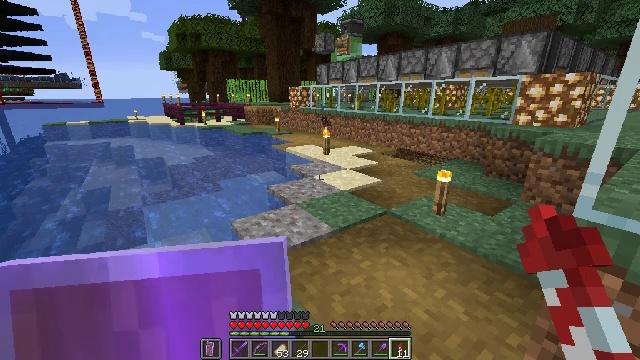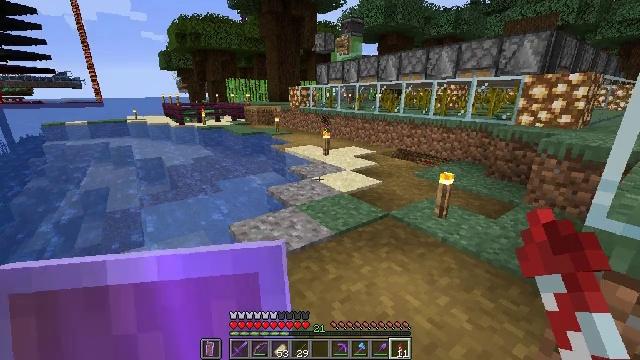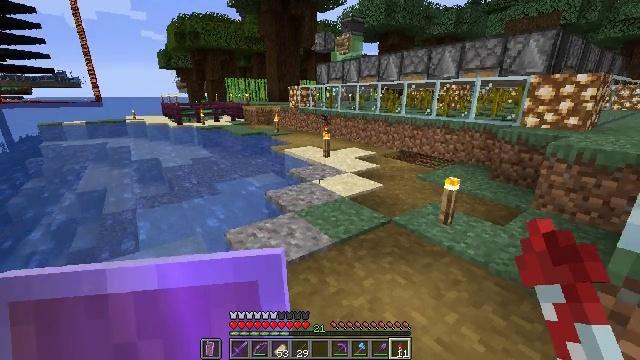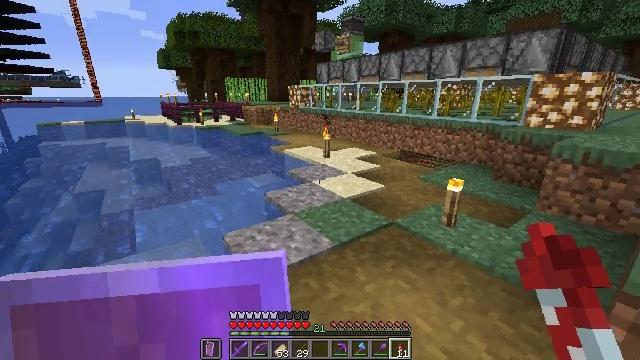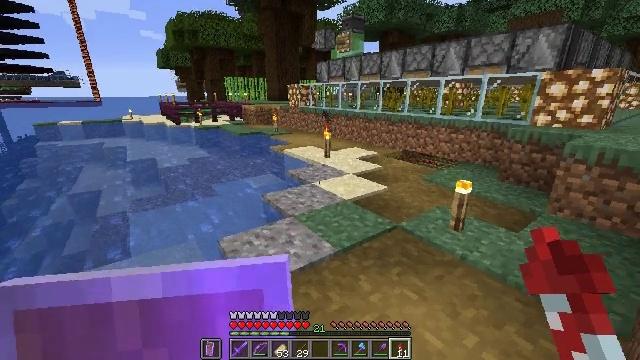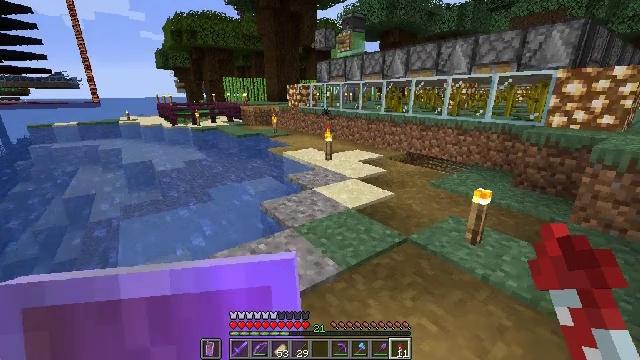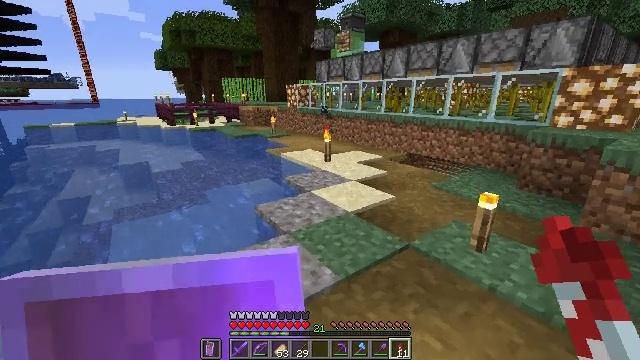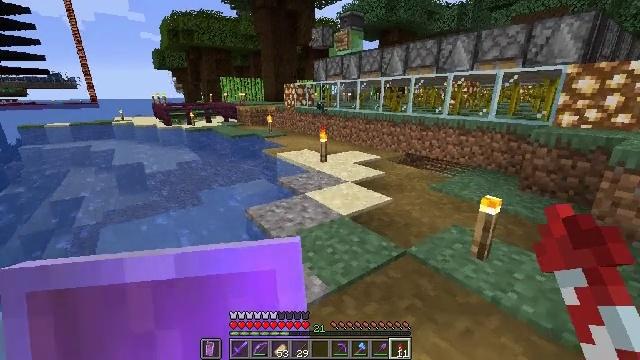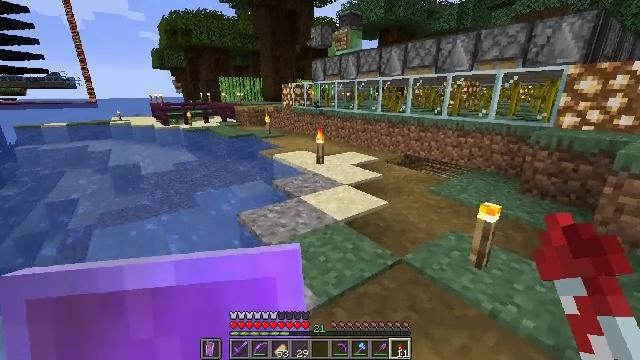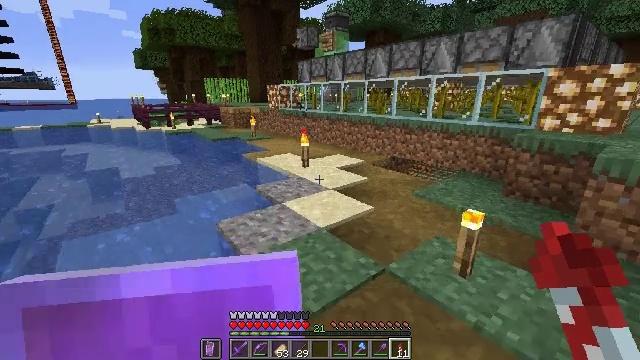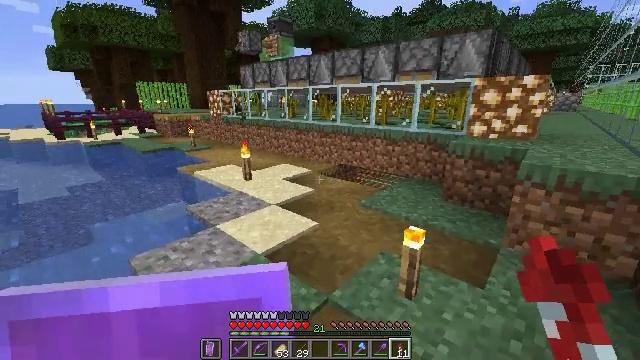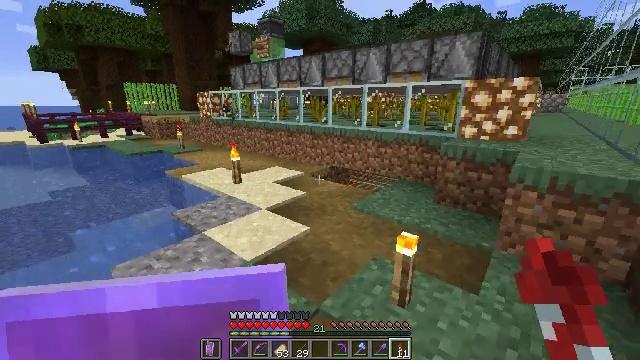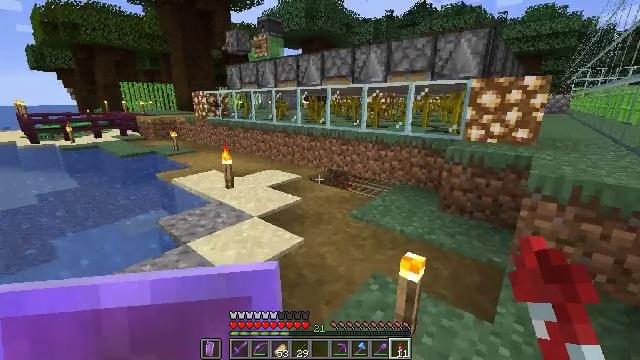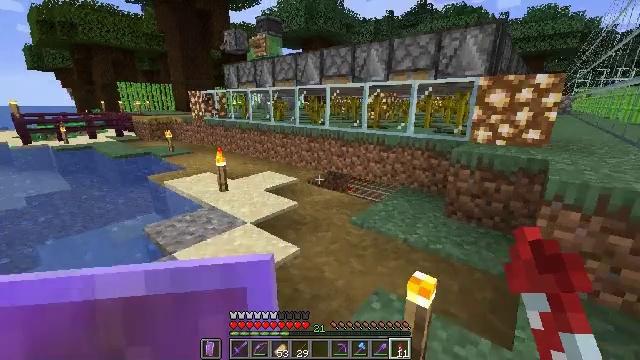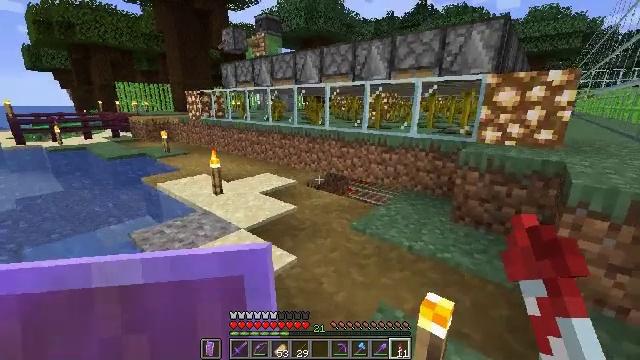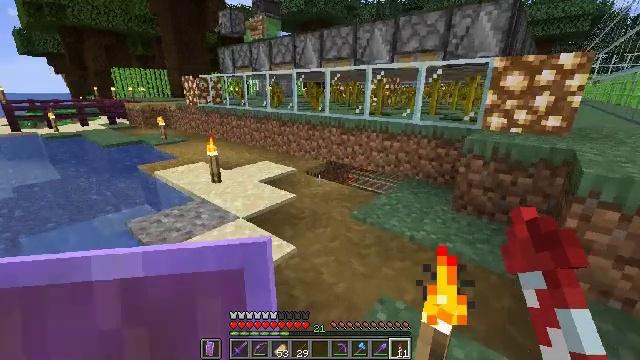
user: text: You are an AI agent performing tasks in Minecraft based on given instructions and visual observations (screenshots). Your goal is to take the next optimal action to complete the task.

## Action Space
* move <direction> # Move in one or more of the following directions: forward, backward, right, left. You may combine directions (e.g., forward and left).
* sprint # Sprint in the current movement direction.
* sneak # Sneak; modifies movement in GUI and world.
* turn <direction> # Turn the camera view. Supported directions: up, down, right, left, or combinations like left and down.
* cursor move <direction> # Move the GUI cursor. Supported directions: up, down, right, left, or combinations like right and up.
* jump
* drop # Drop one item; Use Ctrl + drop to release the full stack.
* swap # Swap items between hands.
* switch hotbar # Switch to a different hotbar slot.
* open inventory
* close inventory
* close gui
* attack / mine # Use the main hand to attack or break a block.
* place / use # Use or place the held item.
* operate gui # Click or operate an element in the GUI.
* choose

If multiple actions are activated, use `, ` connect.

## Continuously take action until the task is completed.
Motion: motion action
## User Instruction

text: Drop wheat seeds.
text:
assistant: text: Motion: move forward
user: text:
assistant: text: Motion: move forward
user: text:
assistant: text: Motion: move forward
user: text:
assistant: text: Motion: move forward
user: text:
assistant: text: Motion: move forward
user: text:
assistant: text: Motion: move forward and move right
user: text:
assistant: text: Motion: move forward and move right
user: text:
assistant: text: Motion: move forward and move right
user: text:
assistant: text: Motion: move forward and move right, turn right
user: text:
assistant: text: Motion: move forward, turn right and up
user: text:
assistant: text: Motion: move forward, turn right
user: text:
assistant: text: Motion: move forward
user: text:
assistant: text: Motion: move forward
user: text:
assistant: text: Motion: move forward
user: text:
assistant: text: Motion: move forward, turn down
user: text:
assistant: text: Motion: move forward, turn right and down
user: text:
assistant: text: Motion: move forward, turn right and down
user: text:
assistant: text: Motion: move forward, turn down
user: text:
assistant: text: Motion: move forward
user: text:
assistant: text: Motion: move forward
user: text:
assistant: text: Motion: move forward, turn right and down
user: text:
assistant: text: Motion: move forward, turn down
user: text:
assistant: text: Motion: move forward, turn down
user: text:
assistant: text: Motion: move forward
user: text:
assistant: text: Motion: move forward
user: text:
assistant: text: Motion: move forward
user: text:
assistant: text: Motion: move forward
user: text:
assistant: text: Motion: move forward
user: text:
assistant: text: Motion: no_op
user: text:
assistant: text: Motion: no_op